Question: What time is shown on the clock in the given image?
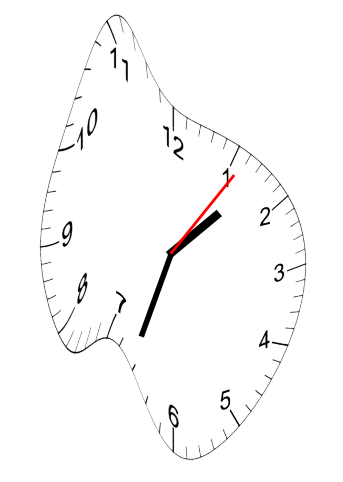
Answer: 01:33:06